Question: How to know if the opcode of the MIPS instruction is Register, Imidiate or Jump ?
Given this table from the book, but is there any way to define the format of the opcode ?

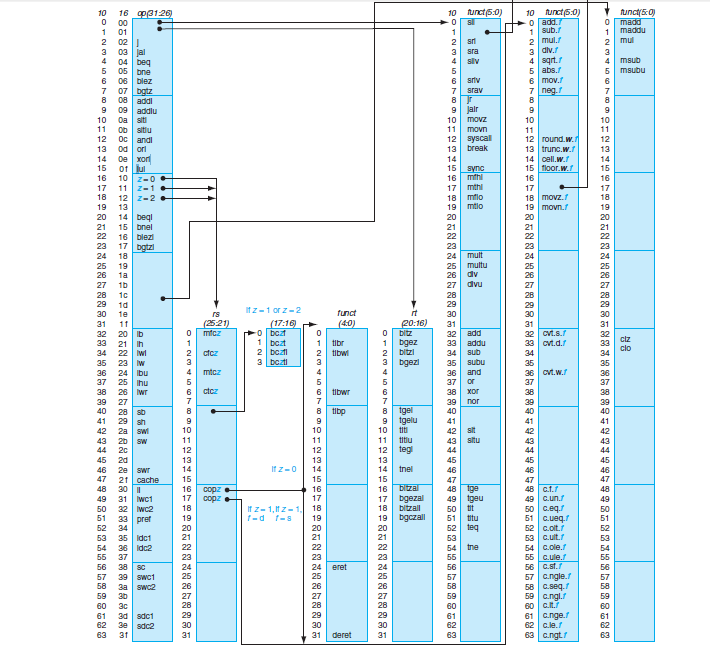
Answer: Take a look at the opcode bits - the most significant 6 bits. In C, if 'n' is the 32-bit command dword, the expression for the opcode is '(n >> 26) & 0x3f'.
If opcode is 0, then it's a register command.
If it's 2 ('j'), 3 ('jal'), or 26 ('trap') - it's a jump.
Else immediate.
A cheat sheet of MIPS encoding, including a list of all opcodes, is available <URL>, and probably elsewhere.